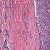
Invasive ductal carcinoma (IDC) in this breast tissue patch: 1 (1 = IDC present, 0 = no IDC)